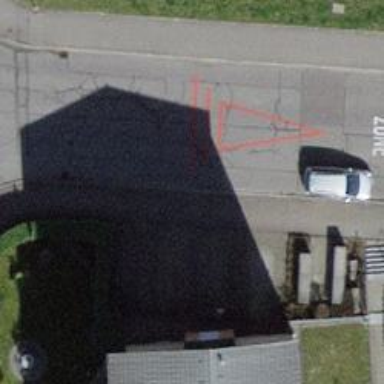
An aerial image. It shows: Bus stop with designated public transport stop position.